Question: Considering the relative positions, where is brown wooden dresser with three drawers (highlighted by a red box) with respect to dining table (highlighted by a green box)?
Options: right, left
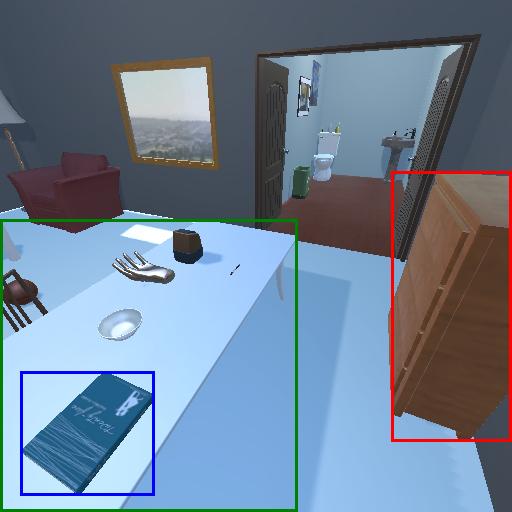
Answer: right